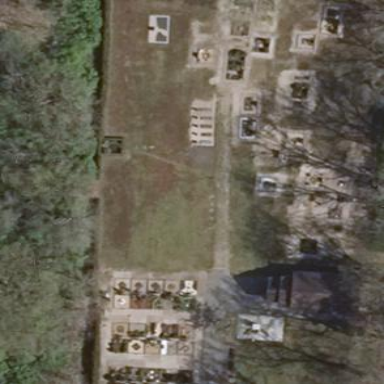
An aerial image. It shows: Cemetery.